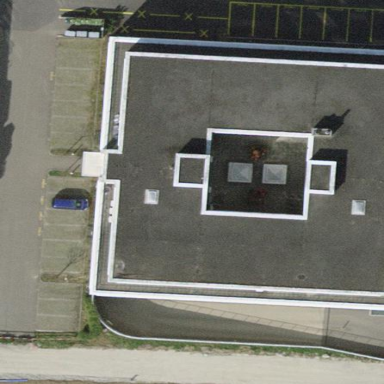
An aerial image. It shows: Office building.